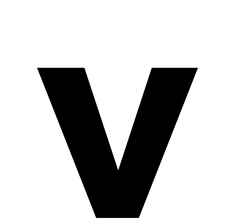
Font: InstrumentSans_Bold